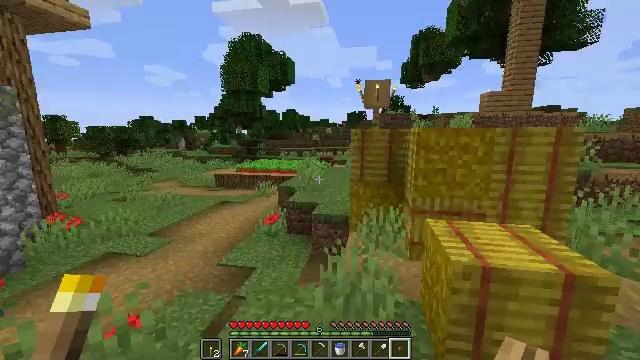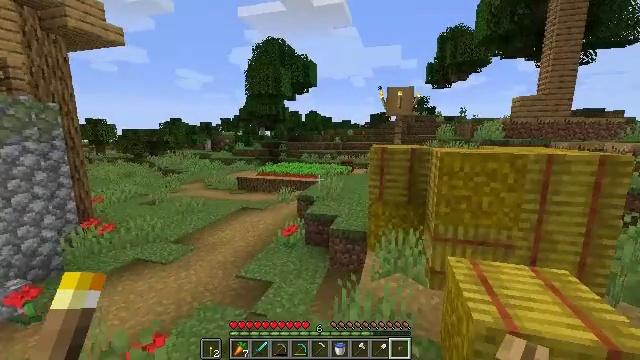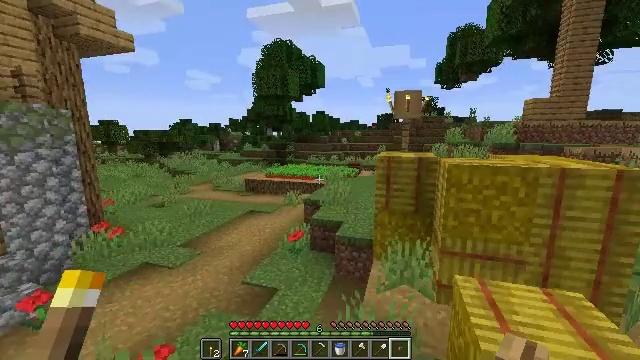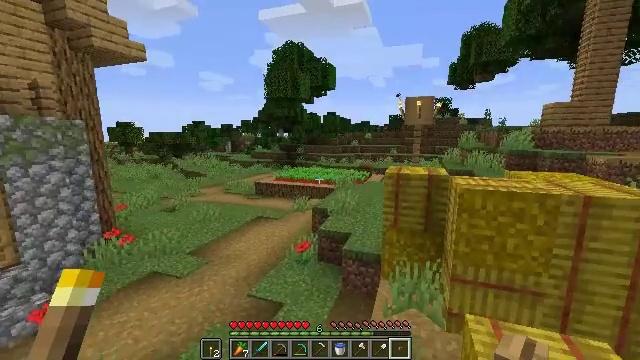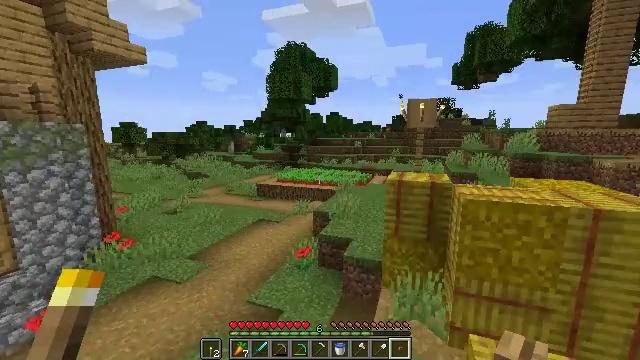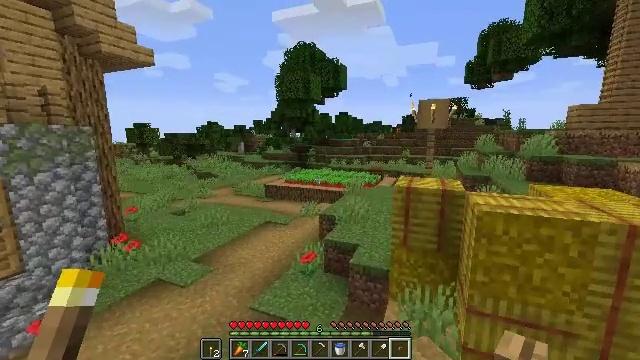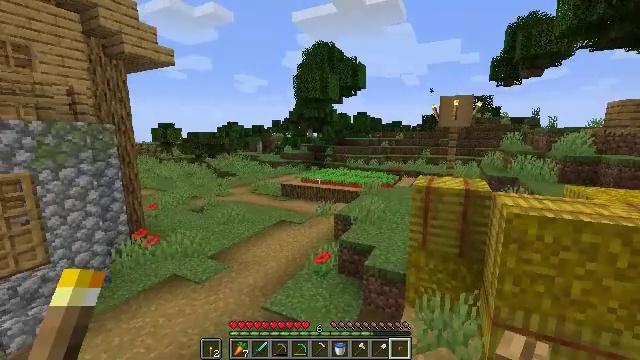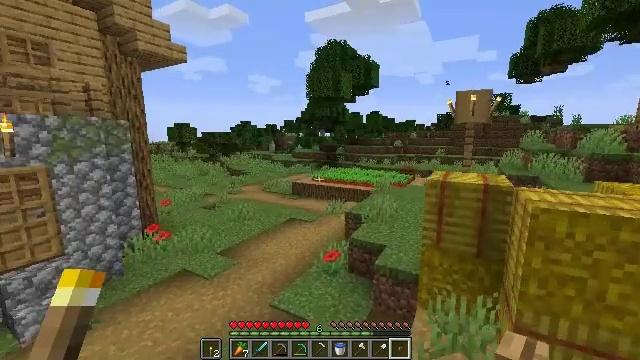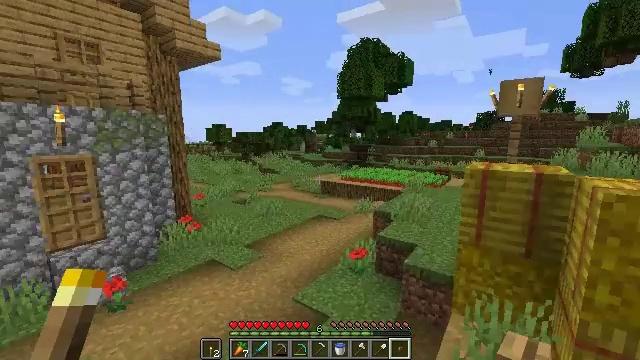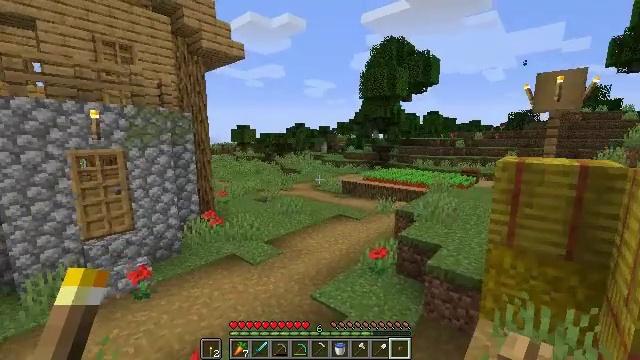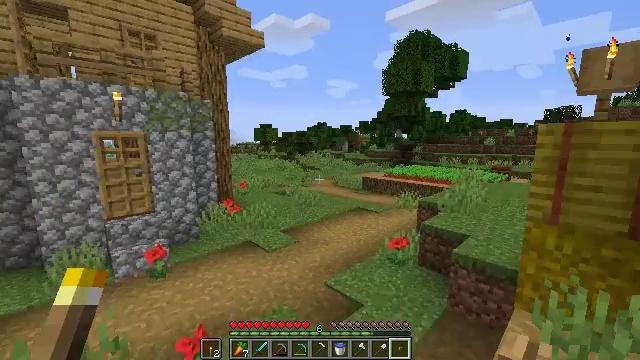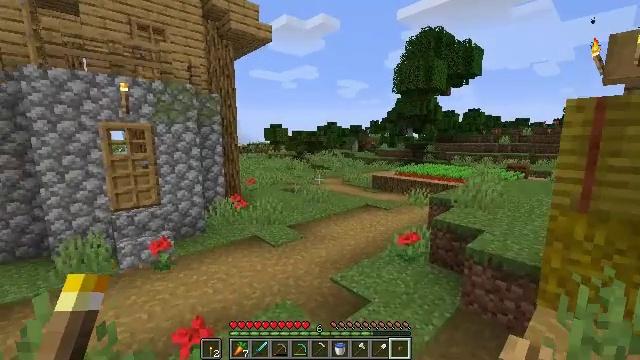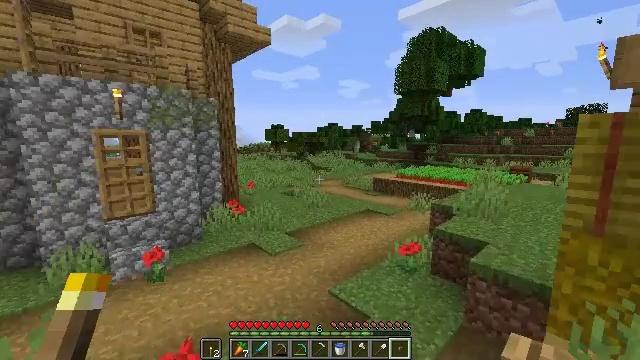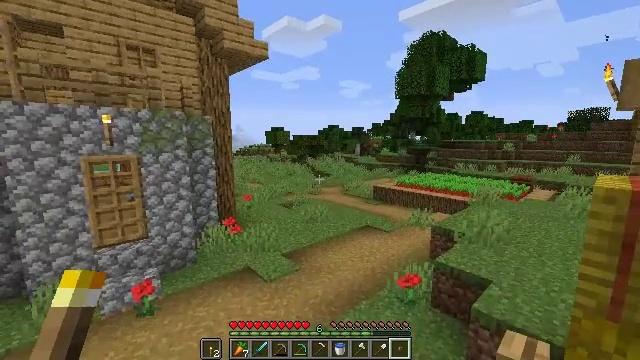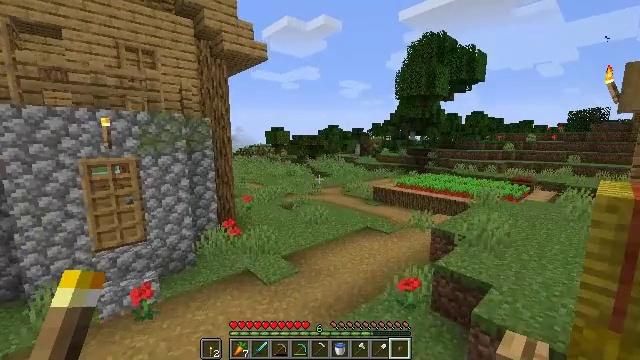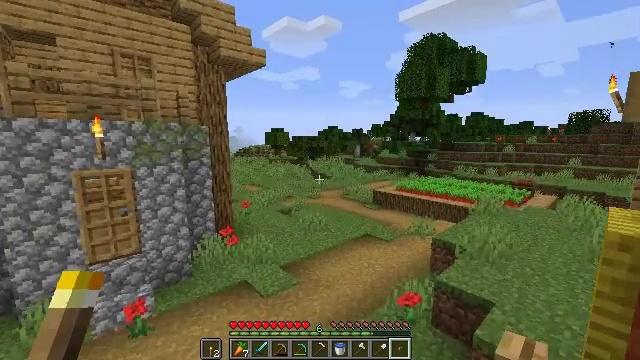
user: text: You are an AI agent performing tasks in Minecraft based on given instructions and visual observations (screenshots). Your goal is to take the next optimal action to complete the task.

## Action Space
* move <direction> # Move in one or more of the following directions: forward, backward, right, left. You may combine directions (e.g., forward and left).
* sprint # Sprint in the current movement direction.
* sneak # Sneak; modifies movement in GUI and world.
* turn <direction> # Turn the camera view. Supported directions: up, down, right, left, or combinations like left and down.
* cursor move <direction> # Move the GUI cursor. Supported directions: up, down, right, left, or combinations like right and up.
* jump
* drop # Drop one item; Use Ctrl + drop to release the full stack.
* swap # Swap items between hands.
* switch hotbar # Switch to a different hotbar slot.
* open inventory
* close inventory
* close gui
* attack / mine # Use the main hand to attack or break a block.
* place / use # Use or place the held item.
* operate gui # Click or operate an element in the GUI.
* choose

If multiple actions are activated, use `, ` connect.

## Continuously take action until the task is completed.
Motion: motion action
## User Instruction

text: Harvest the mature beetroots.
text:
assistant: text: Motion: move forward, turn left, jump
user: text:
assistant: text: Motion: move forward, turn left, jump
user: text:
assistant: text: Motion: move forward, turn left, jump
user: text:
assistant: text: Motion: move forward, jump
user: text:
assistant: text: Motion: move forward, turn left, jump
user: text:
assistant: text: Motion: move forward, turn left, jump
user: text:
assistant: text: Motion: move forward, turn left, jump
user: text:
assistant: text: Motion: move forward, turn left, jump
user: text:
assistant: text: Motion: move forward, turn left, jump
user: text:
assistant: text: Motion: move forward, turn left, jump
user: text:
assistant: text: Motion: move forward, turn left, jump
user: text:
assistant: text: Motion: move forward, jump
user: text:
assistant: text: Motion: move forward, jump
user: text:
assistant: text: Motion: move forward, jump
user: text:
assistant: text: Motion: move forward, jump
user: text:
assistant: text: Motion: move forward, jump
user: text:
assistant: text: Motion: move forward, jump
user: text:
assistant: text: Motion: move forward, jump
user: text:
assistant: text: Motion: move forward, jump
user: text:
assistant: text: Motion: move forward, jump
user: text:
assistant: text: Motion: move forward, jump
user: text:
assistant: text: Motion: move forward, jump
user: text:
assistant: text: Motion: move forward, jump
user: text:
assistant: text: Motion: move forward, jump
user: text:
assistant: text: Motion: move forward, jump
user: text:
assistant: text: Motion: move forward, jump
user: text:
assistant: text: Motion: move forward, jump
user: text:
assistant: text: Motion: move forward
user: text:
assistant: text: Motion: move forward
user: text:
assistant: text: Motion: move forward, turn right